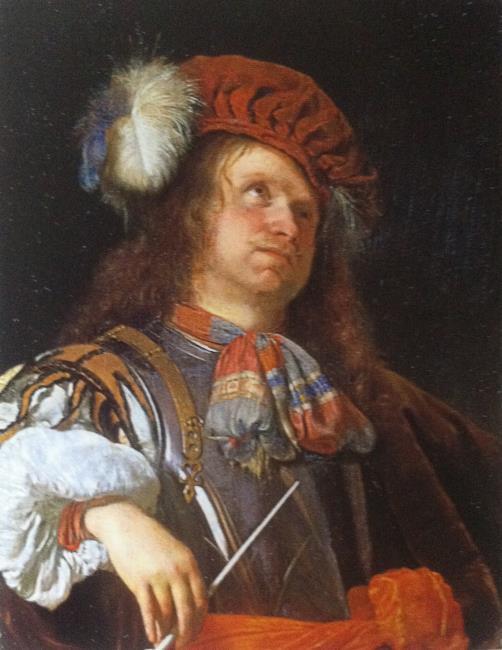
Title: Soldier with a pipe blowing out smoke
Artist: Frans van Mieris (I)
Earliest date: 1662
Latest date: 1662
Genre: painting
Iconography: Tobacco
Keywords: genre, one human figure, self-portrait, bust-length portrait, head to the right, body facing right, looking away, smoking a pipe, pipe, long hair (men's hairstyle), hat with feather, knotted cravat, cuirass